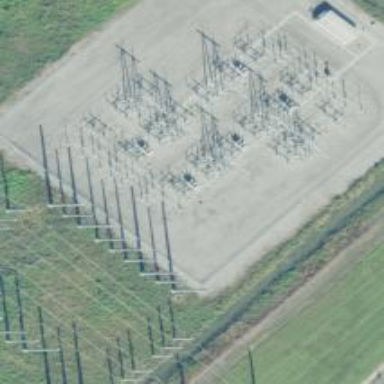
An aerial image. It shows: Switch used for power control.